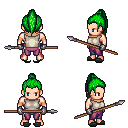
a pixel art fantasy rpg character, male body template, human, light skin, white sleeveless shirt, magenta pants, green long topknot hairstyle, metal gloves, gray slippers, spear, four views (front, back, left, right), 2x2 character sprite sheet, small pixel art, hard edges, no anti-aliasing